Field crop: tomato
Growth stage: 1
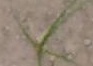
Species: cyperus